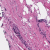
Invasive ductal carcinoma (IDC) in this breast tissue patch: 0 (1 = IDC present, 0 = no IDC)